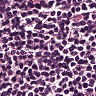
Metastatic tissue present: no